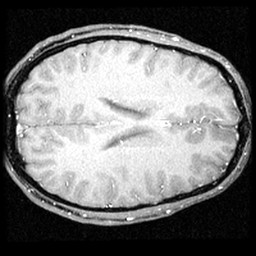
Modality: inplaneT1
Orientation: axial
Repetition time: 0.2 s
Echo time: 0.0036 s